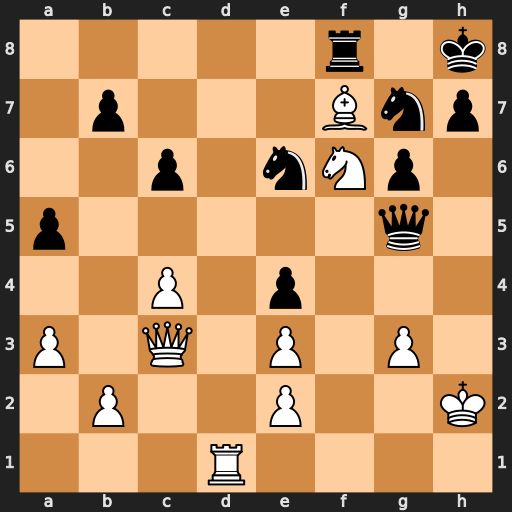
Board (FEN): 5r1k/1p3Bnp/2p1nNp1/p5q1/2P1p3/P1Q1P1P1/1P2P2K/3R4
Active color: w
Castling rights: -
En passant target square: -
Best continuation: Bxe6 Qxf6 Qxf6 Rxf6 Rd8+